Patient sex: M
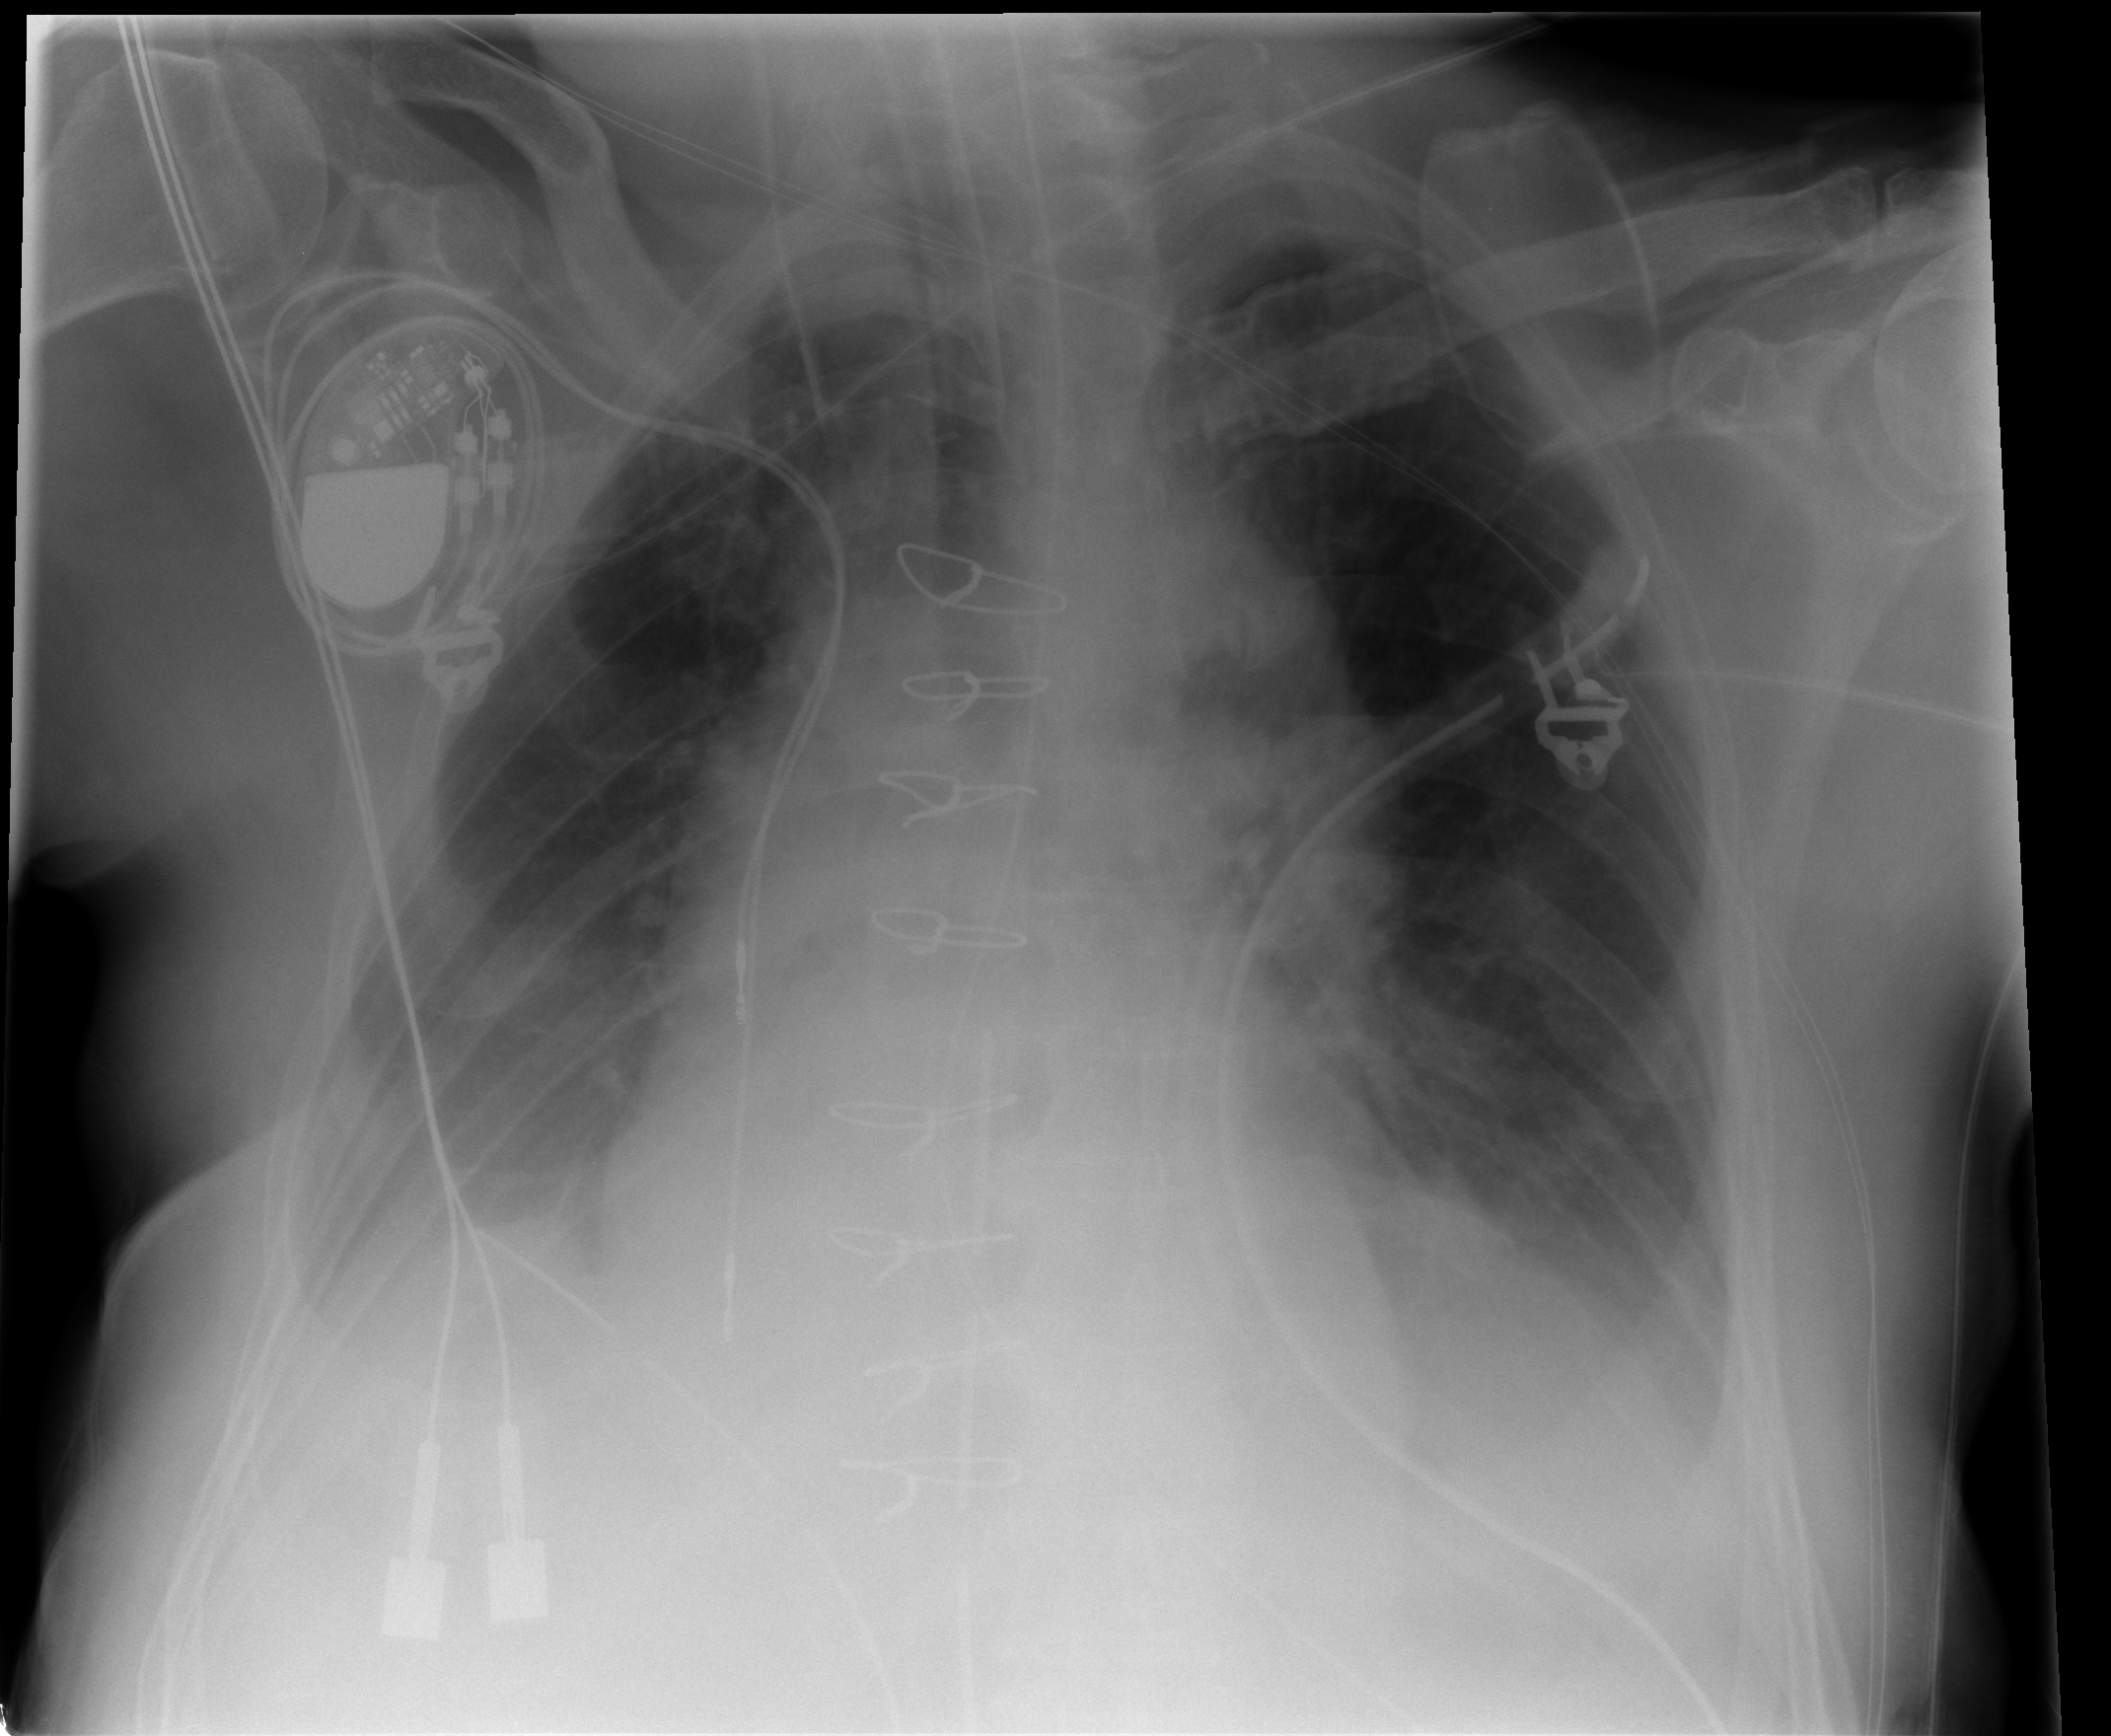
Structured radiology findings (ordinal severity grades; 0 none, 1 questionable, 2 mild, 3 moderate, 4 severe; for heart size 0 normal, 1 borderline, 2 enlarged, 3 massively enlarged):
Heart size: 0
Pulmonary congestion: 1
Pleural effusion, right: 2
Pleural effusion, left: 2
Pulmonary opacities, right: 0
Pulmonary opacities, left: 0
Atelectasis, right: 2
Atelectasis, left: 2